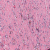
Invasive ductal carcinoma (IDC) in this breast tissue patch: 0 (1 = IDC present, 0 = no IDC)